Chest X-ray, PA view. Patient: 30 years old, sex F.
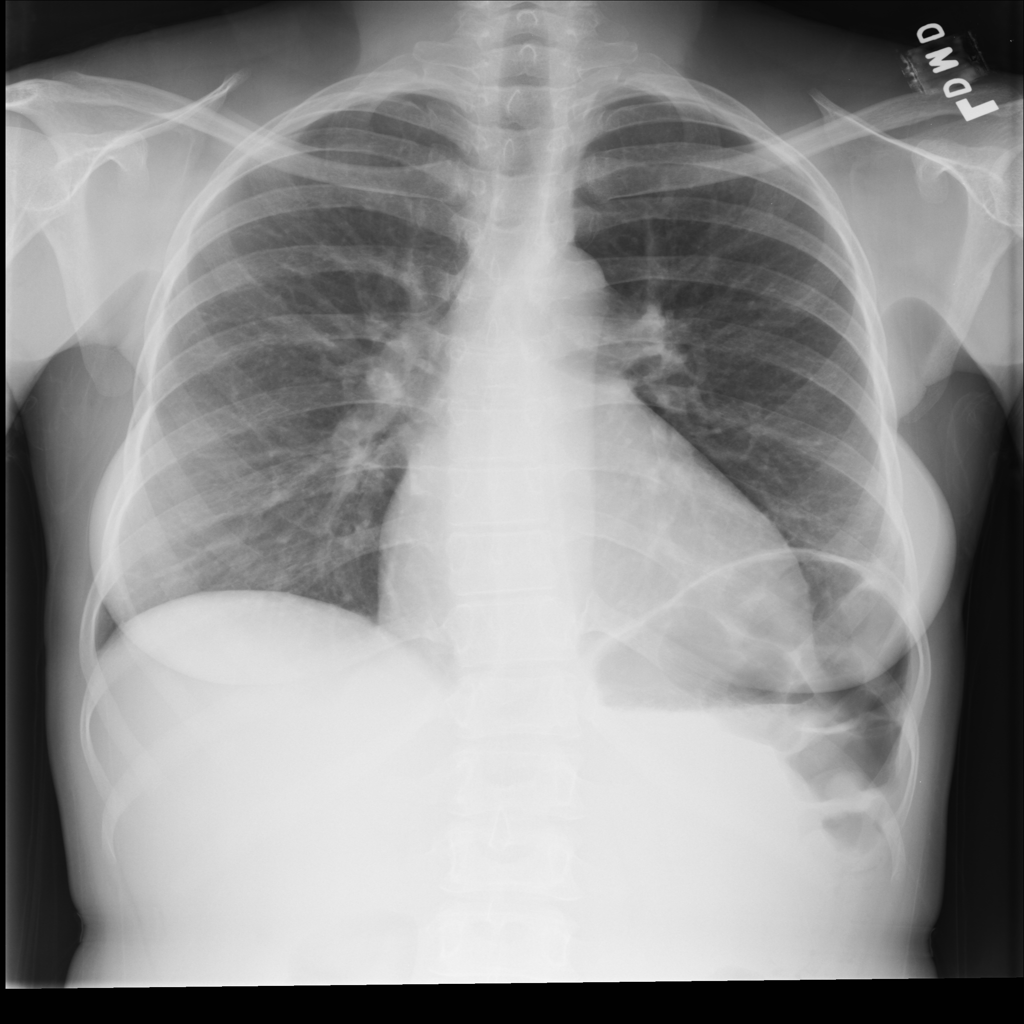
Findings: No Finding